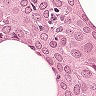
Metastatic tissue present: yes